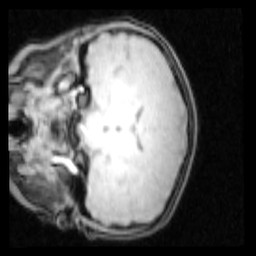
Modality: PDw
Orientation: coronal
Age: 12
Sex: female
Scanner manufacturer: siemens
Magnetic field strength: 3 T
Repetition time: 0.25 s
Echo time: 0.00103 s